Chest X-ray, PA view. Patient: 73 years old, sex F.
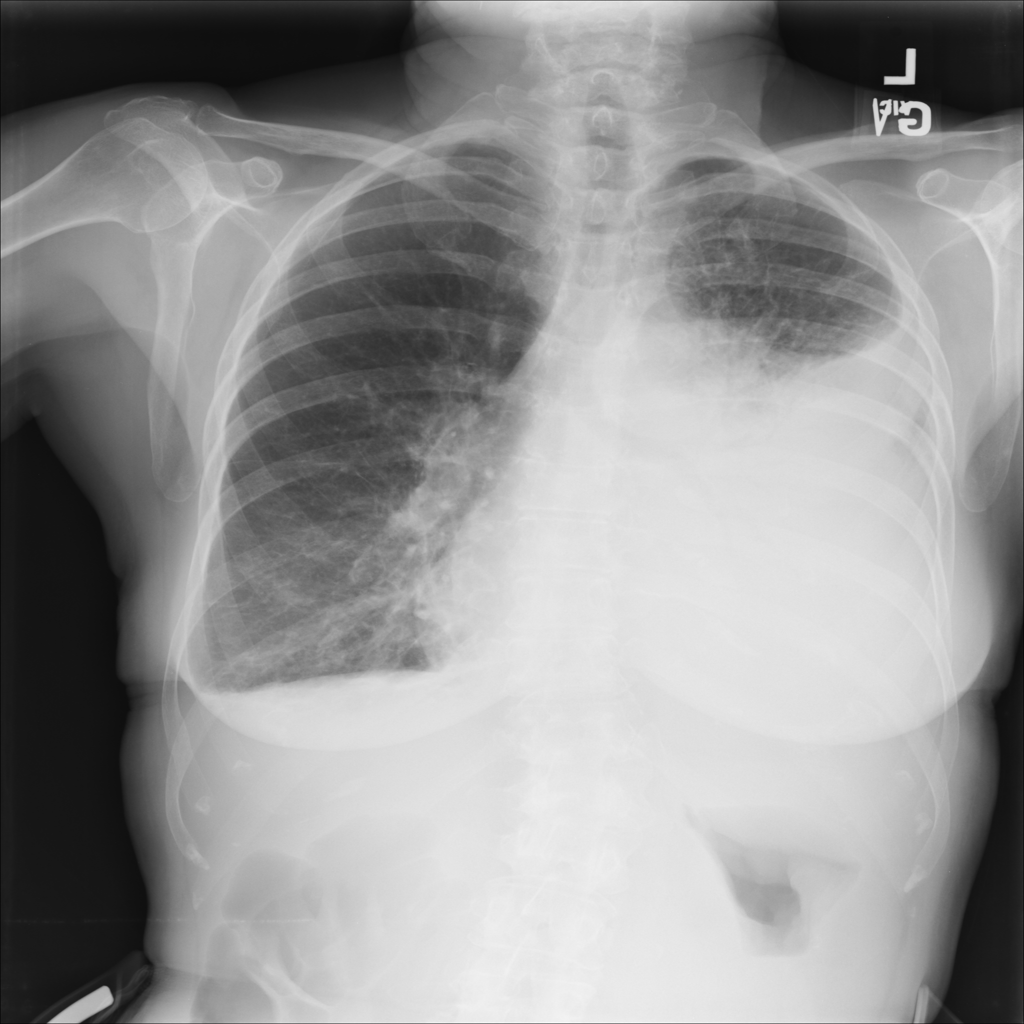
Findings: Edema, Effusion